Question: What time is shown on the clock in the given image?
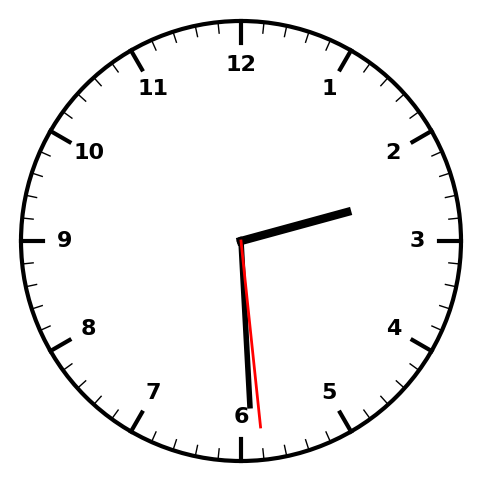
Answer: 02:29:29